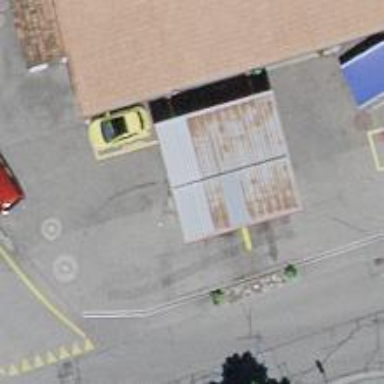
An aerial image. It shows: Fuel station.